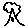
Label: tree